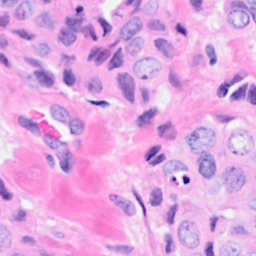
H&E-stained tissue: Breast